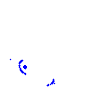
Particle: pion